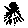
Label: sun